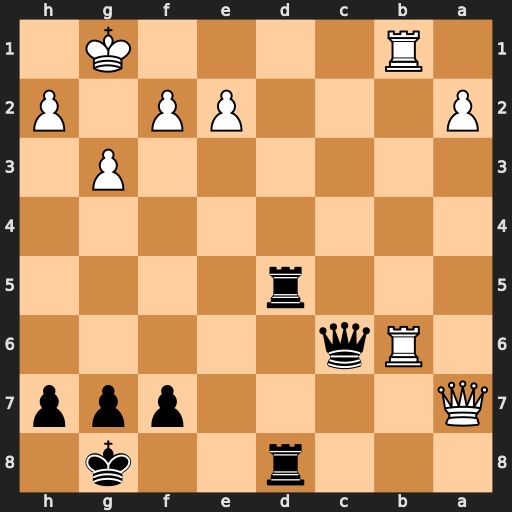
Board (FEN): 3r2k1/Q4ppp/1Rq5/3r4/8/6P1/P3PP1P/1R4K1
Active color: b
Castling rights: -
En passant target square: -
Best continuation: Rd1+ Rxd1 Rxd1#